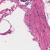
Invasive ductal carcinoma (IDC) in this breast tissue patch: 0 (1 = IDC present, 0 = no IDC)